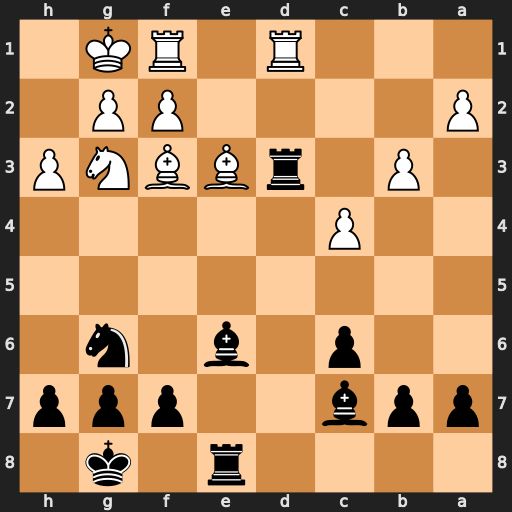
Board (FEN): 4r1k1/ppb2ppp/2p1b1n1/8/2P5/1P1rBBNP/P4PP1/3R1RK1
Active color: b
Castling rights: -
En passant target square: -
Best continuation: Rxe3 fxe3 Bxg3